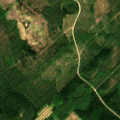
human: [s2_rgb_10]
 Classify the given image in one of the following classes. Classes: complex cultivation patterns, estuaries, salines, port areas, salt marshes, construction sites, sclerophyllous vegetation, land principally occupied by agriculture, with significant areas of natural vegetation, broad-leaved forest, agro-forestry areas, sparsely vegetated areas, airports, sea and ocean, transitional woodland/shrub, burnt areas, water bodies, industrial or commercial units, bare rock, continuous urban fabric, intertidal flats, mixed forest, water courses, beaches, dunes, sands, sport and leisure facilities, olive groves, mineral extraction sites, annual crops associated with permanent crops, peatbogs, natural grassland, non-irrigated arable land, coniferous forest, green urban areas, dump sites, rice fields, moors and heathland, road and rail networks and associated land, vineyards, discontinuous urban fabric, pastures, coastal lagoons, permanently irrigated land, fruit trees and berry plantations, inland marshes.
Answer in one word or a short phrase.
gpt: coniferous forest, mixed forest